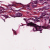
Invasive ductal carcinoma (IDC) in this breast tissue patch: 1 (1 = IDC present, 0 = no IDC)